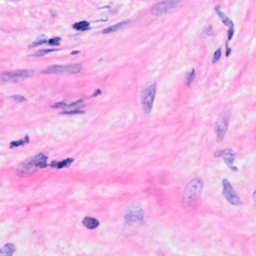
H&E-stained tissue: Breast